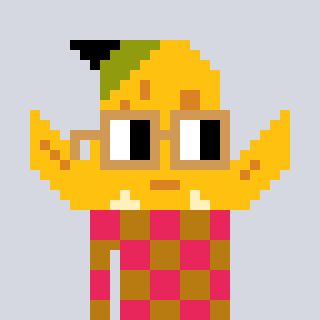
a pixel art character with square brown glasses, a banana-shaped head and a gold-colored body on a cool background